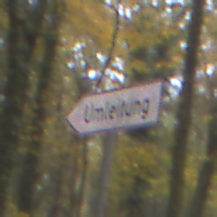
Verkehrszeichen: UmleitungswegweiserLinksweisend
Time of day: MorningAfternoon
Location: Outdoor (Nature)
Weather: Overcast
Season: Autumn
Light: Natural